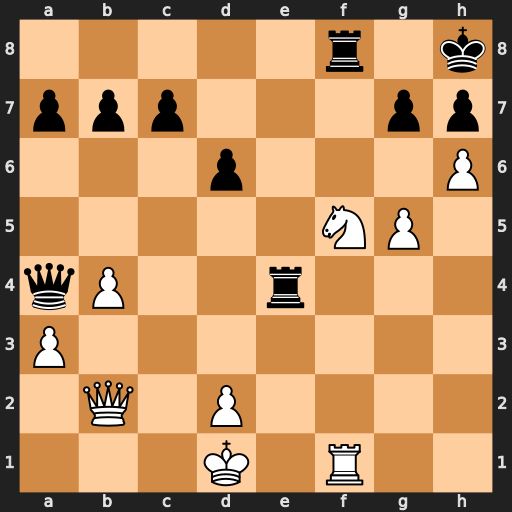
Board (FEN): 5r1k/ppp3pp/3p3P/5NP1/qP2r3/P7/1Q1P4/3K1R2
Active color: w
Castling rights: -
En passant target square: -
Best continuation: Kc1 Rc4+ Kb1 Qc2+ Qxc2